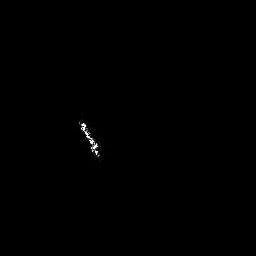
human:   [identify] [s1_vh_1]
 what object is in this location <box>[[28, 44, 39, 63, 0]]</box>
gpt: <ref>1 medium ship at the center</ref>